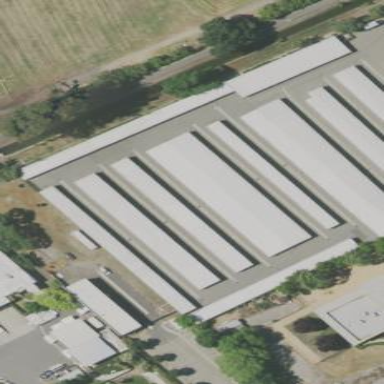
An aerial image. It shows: Warehouse building used for storage rental services.